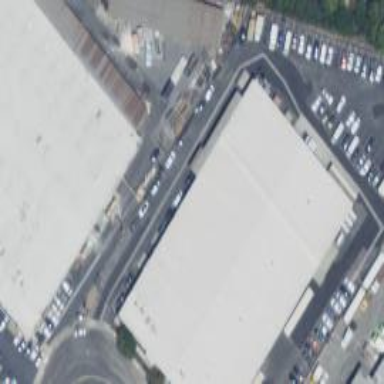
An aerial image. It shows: Warehouse building.